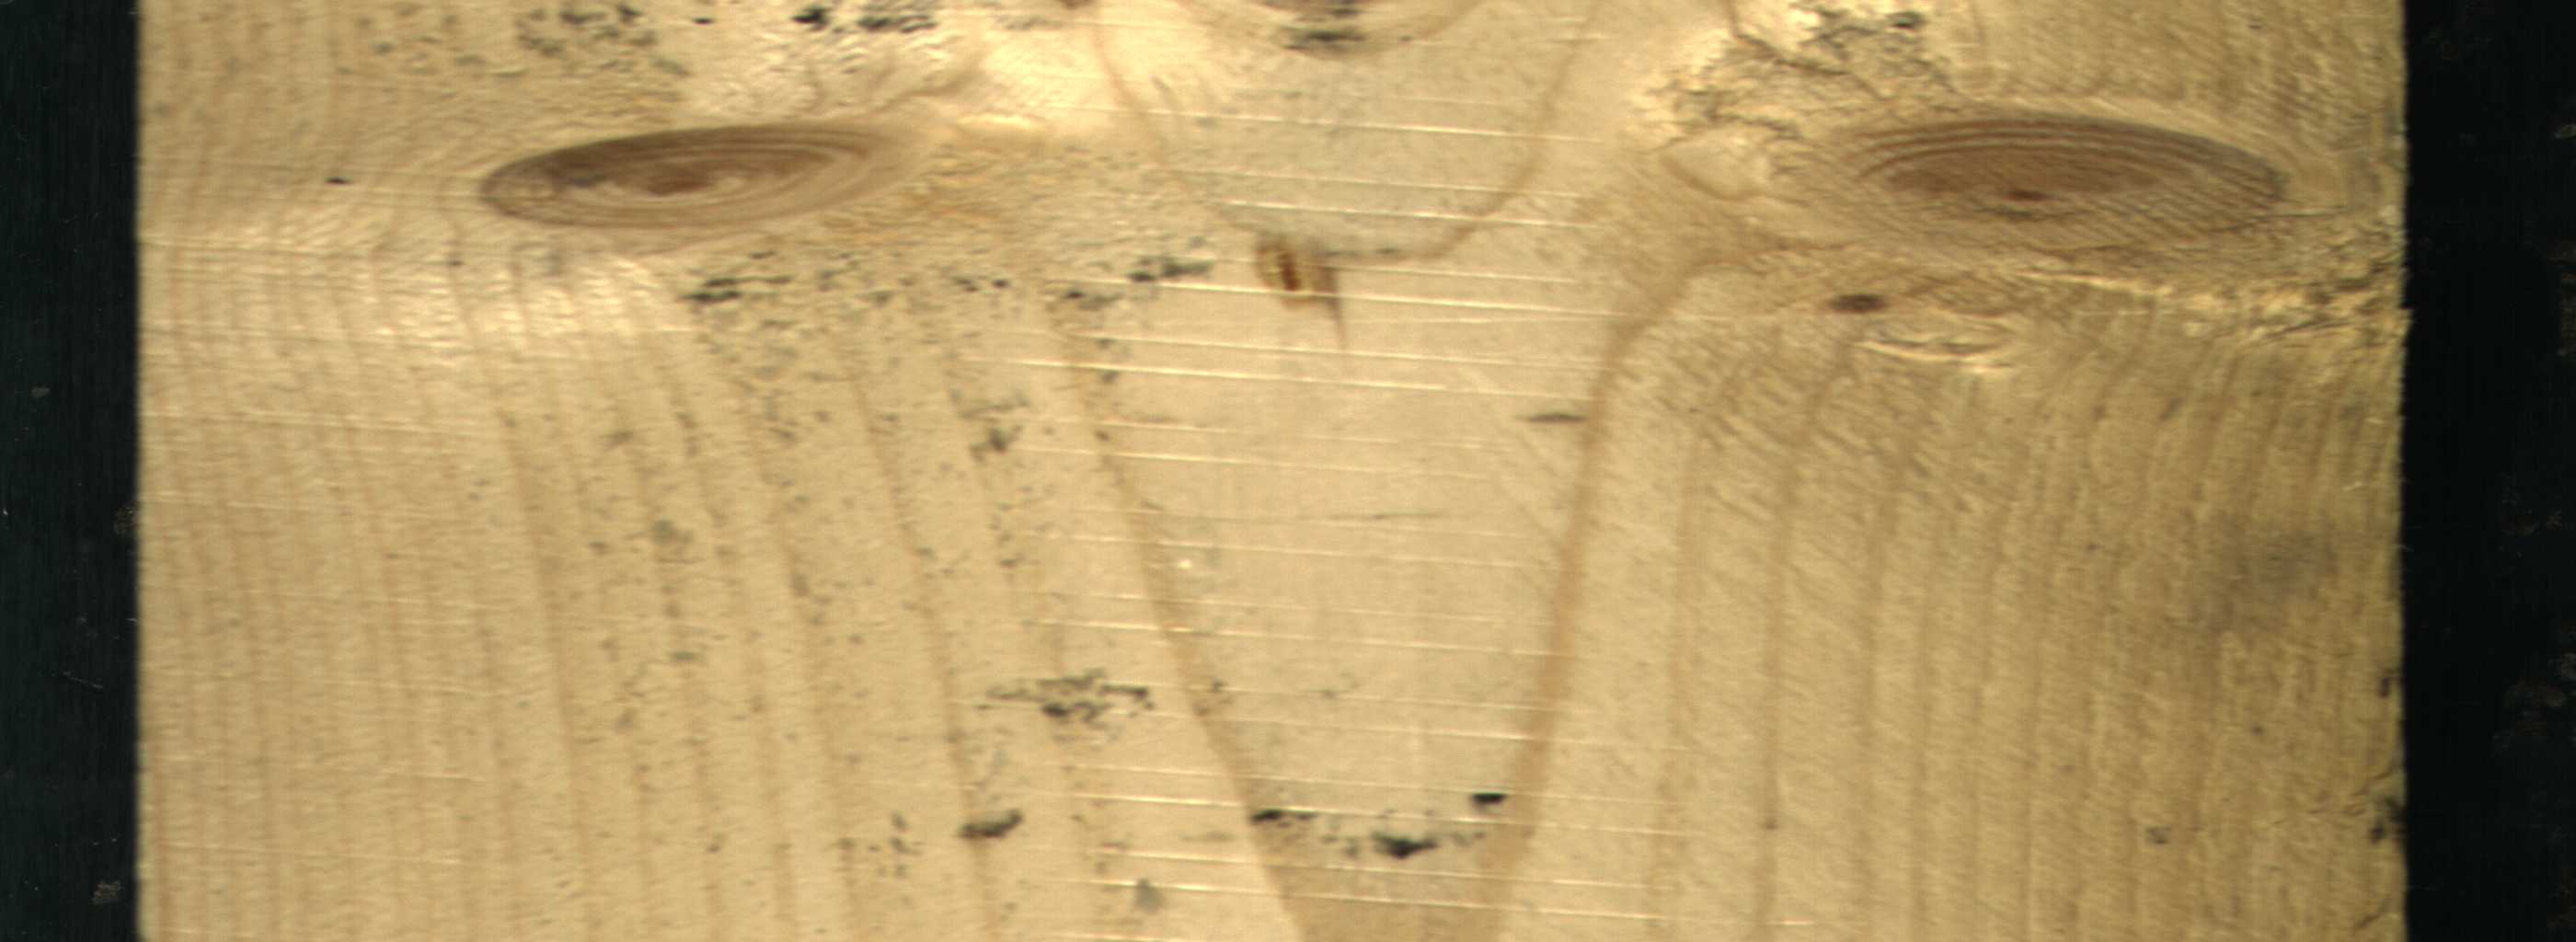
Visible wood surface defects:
resin
Live_Knot
Live_Knot